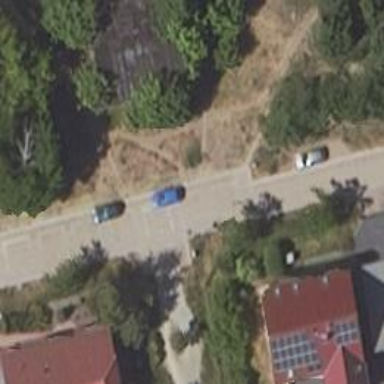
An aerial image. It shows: Compacted path.